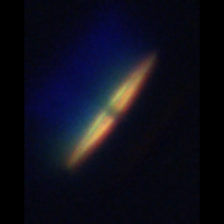
Taxon: Pennate
Group: Diatoms